Question: What is the best way to implement a look and feel similar to the PPD Clinical Trials Mobile app (allows search for clinical trials) where it appears they have implemented a UINavigationController and UITabBar controller as overlays over the MainWindow and a high res background.

Also as a follow up to this question is there anywhere that has some stock iPhone 4 graphics (buttons, icons, and especially backgrounds) that can be used for mocking stuff up?
EDIT 0: By the way, I don't know that they use a UITabBarController for the bottom, but from all indications they do use a UINavigationController up top. It behaves as you would expect.
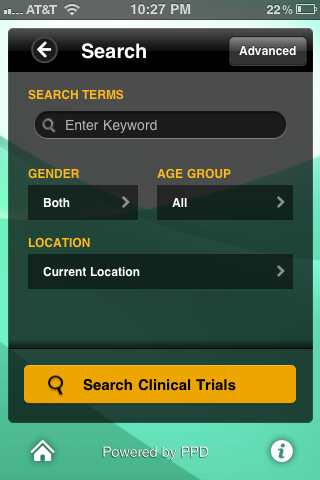
Answer: It seems to me that the PPD Clinical Trials Mobile app is composed of the following elements:
1. a modal view controller on top of the background;
2. the modal view controller has got a frame smaller than the screen size;
3. the modal view controller contains a UINavigationController;
4. the effect of transparency is obtained by setting the alpha property of the views inside the modal view controller to something below 1.0 (which means opaque).